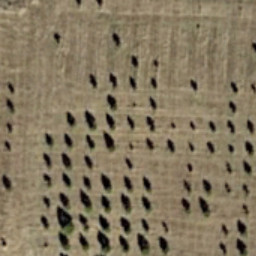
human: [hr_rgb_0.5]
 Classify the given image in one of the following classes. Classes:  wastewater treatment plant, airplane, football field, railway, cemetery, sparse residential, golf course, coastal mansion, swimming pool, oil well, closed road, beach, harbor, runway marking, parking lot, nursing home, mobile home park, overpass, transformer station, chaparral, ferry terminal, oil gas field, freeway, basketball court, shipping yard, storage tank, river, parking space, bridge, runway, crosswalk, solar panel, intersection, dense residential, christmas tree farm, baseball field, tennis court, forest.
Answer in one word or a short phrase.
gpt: christmas tree farm